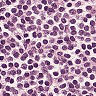
Metastatic tissue present: no